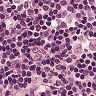
Metastatic tissue present: no